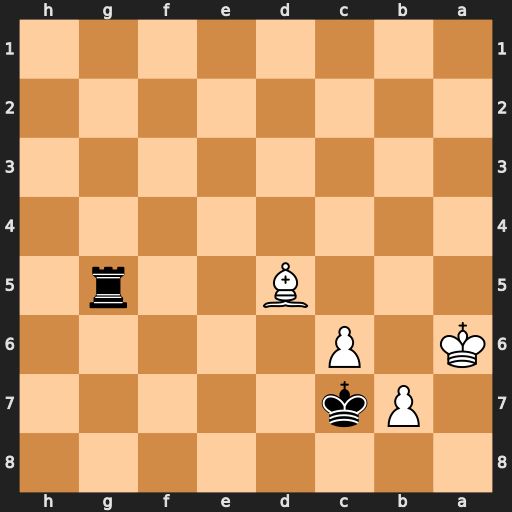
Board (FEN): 8/1Pk5/K1P5/3B2r1/8/8/8/8
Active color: b
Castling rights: -
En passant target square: -
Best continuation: Rxd5 b8=Q+ Kxb8